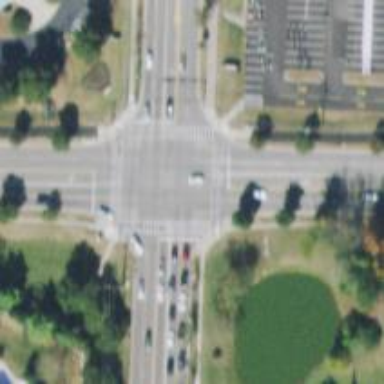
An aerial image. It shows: Footway crossing.